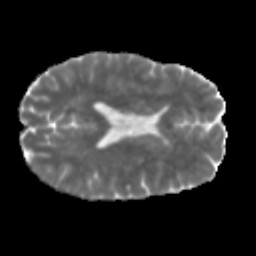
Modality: MD
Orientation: axial
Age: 46
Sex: male
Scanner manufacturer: siemens
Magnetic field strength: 3 T
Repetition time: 5 s
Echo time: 0.092 s